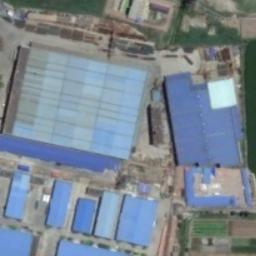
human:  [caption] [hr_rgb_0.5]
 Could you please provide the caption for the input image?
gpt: Many houses of different shapes and sizes are in the industrial area .

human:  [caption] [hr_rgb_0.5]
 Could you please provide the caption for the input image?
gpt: One building in the industrial area has a red roof .

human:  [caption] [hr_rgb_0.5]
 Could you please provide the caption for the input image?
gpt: Plants, Roads and green belts in an industrial area .

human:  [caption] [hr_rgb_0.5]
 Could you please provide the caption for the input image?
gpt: The industrial area has lots of neatly arranged blue workshops of different sizes .

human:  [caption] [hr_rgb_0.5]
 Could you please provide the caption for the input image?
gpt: There are some blue buildings on the industrial area .